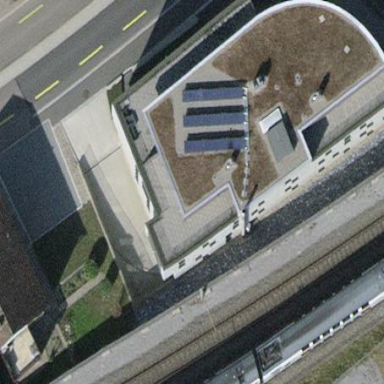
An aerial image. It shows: Office building with flat roof.